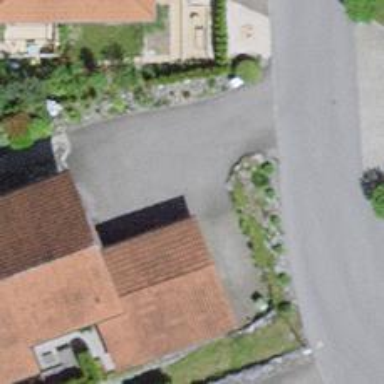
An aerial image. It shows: Parking entrance.